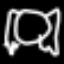
Label: frog